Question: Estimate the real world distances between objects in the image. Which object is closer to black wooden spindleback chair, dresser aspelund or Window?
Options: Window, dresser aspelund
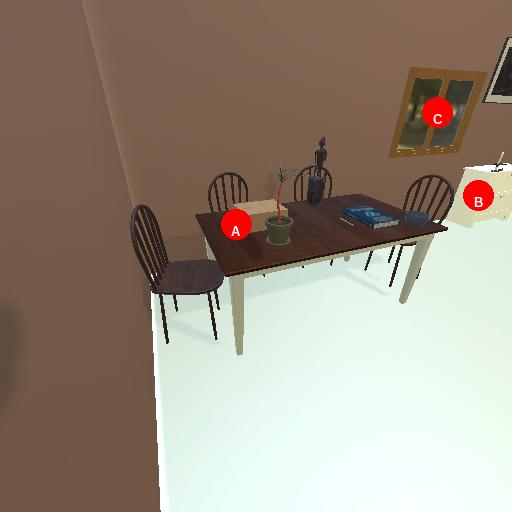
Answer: Window